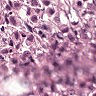
Metastatic tissue present: yes